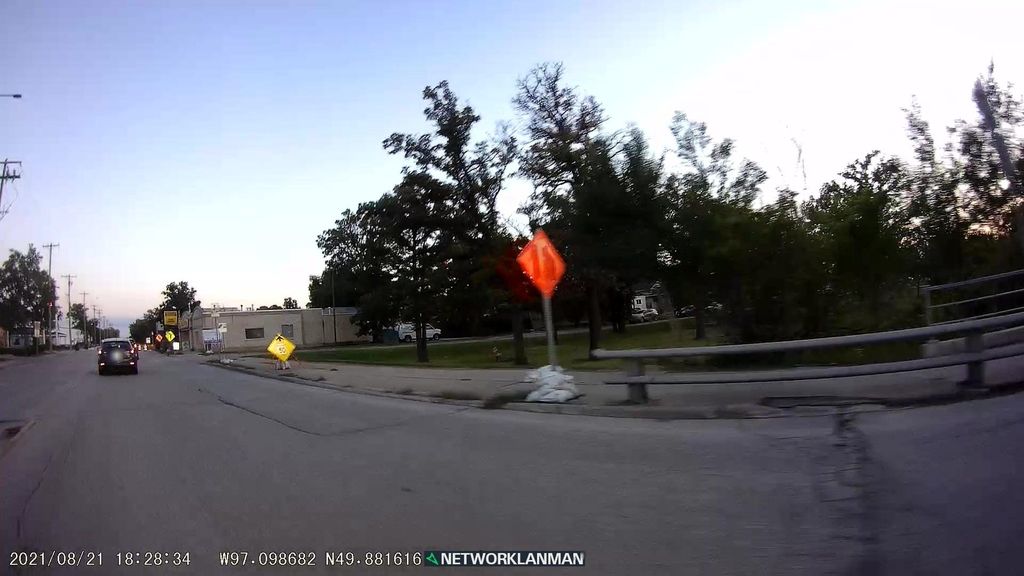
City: winnipeg